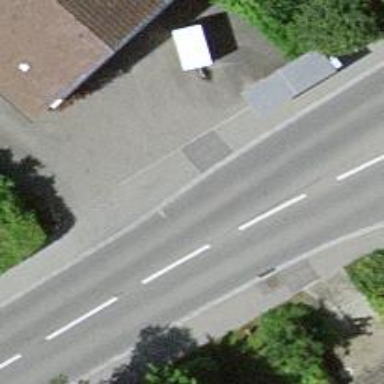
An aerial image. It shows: Bus stop with shelter.